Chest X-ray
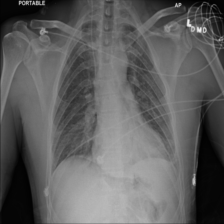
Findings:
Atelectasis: negative
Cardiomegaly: negative
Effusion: negative
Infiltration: negative
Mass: negative
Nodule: negative
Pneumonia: negative
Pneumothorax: negative
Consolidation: negative
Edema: negative
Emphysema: negative
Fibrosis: negative
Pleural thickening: negative
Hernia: negative